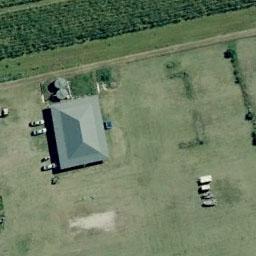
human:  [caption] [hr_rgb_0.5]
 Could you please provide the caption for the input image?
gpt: Two paths lead to a small black house .

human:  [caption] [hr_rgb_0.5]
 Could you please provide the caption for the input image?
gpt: In a sparse residential area there is a house and several green trees surrounded by farmland .

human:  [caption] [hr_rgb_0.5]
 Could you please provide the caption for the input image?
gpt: The sparse residential is on the grass next to the farmland .

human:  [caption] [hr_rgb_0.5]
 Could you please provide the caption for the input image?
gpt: Many cars are beside the sparse residential .

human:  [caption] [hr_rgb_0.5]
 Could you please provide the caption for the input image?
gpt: A sparse residential area with a building on the green meadow .